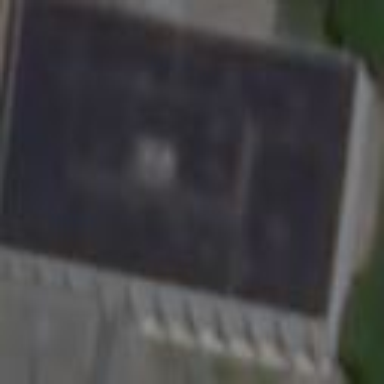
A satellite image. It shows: Library building.